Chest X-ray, AP view. Patient: 65 years old, sex M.
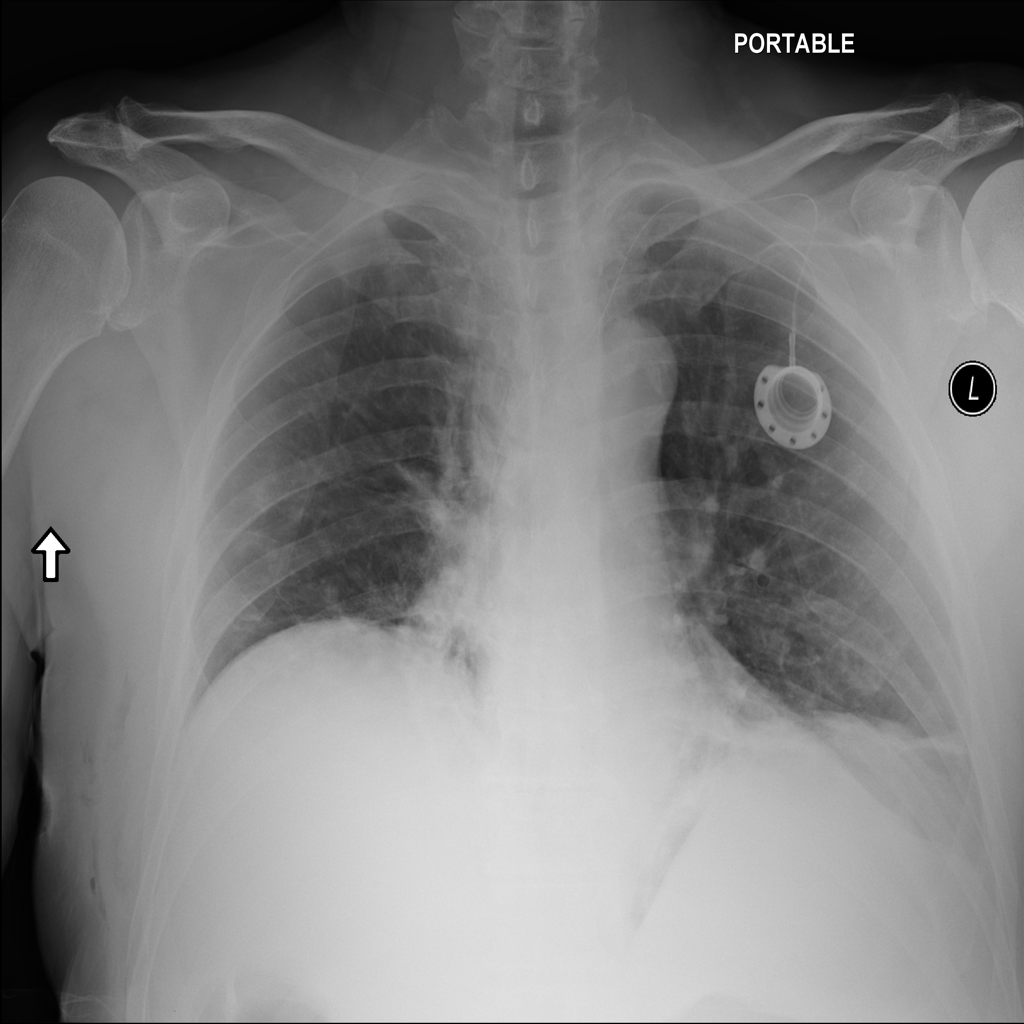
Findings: Atelectasis, Pneumothorax